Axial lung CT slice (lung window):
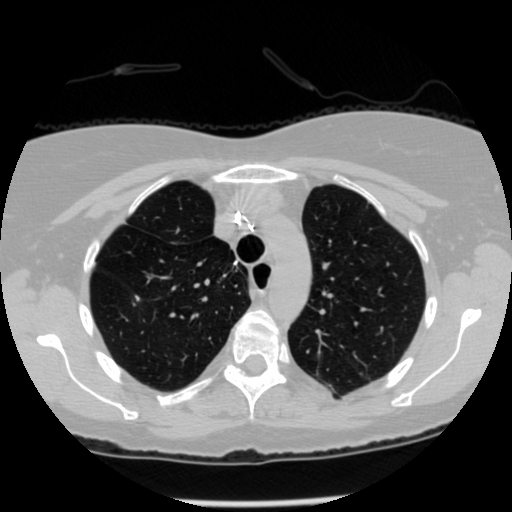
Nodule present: no